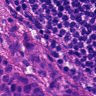
Metastatic tissue present: yes